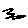
Label: zigzag